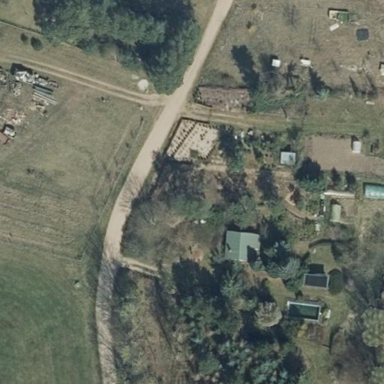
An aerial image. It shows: Area designated for allotments.